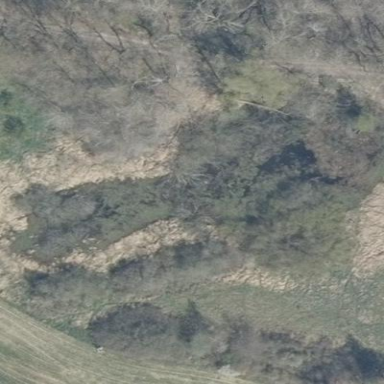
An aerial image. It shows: Wetland area.